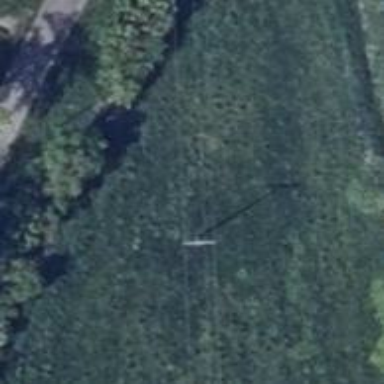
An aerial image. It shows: Power pole.